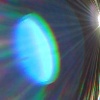
Label: sunburn